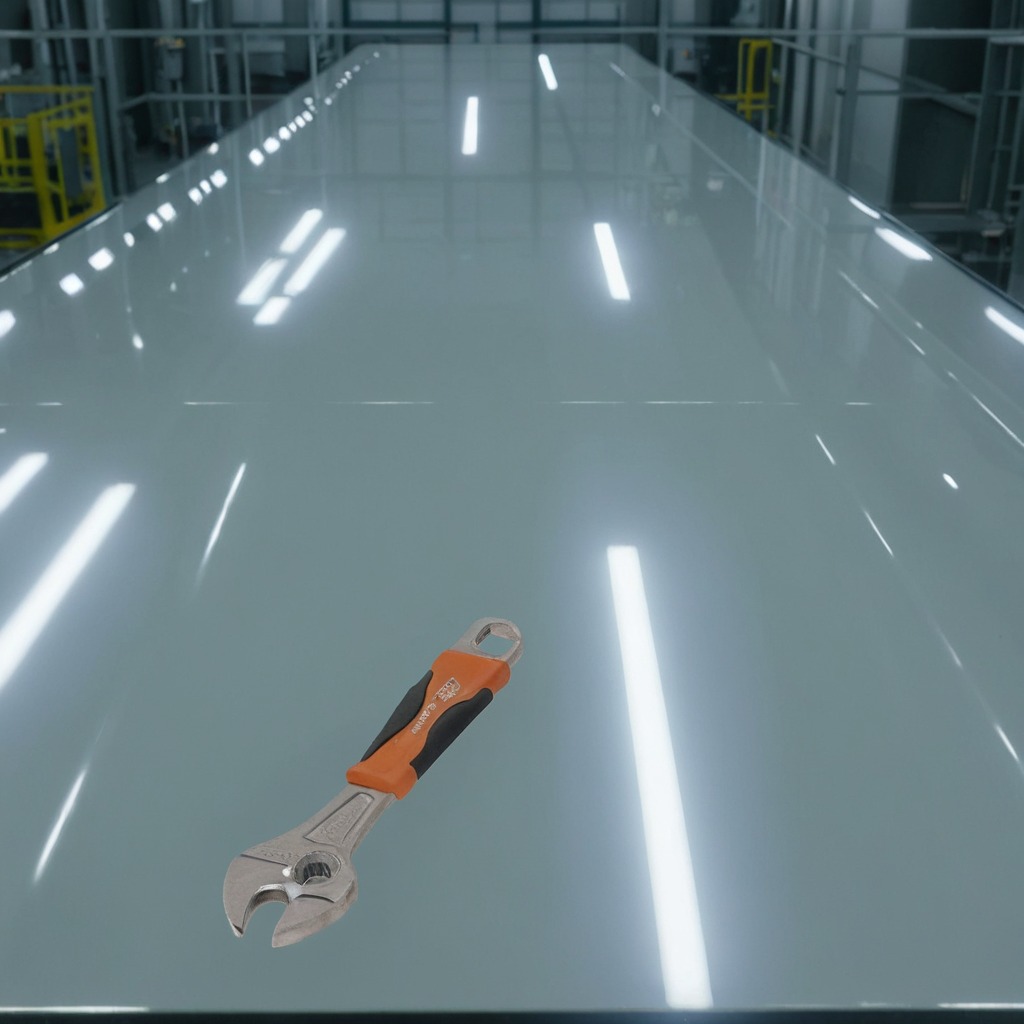
A wrench lies on a high-gloss table in a ship maintenance bay industrial lighting.